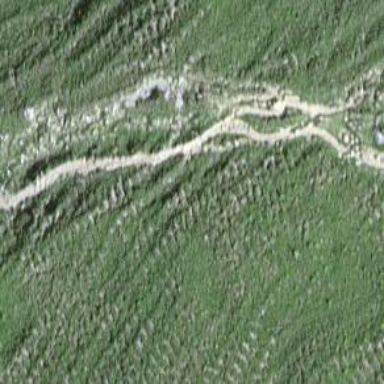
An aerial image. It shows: Path.